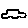
Label: car